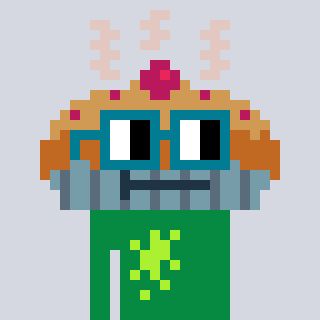
a pixel art character with square dark green glasses, a pie-shaped head and a green-colored body on a cool background